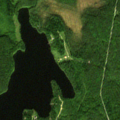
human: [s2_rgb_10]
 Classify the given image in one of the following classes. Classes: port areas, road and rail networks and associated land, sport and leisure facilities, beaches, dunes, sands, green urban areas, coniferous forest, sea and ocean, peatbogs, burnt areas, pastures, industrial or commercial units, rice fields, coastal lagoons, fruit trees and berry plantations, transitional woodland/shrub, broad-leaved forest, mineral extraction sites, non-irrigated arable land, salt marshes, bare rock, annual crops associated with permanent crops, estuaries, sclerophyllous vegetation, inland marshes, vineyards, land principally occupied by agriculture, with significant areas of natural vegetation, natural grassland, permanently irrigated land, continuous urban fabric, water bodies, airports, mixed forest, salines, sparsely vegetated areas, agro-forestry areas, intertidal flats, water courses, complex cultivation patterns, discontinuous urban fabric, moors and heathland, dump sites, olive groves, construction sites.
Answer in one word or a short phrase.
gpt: coniferous forest, mixed forest, transitional woodland/shrub, water bodies